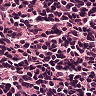
Metastatic tissue present: no